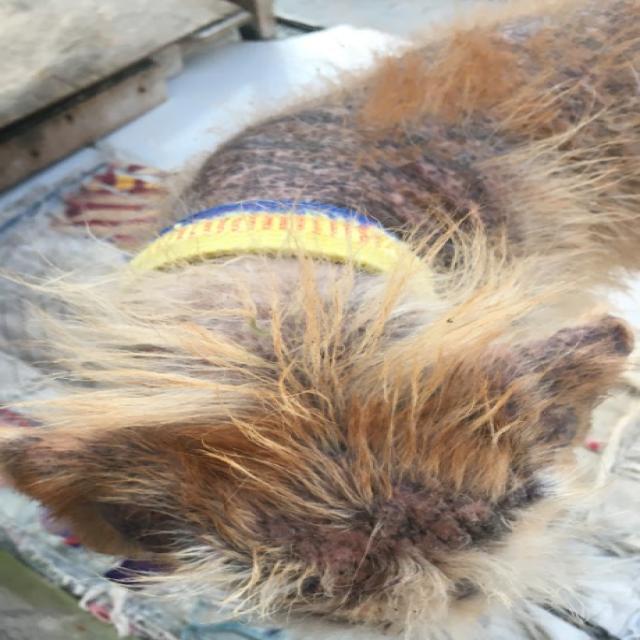
Canine demodicosis (Demodex mange) — caused by Demodex canis mites. Presents with alopecia, follicular papules, pustules, and comedones. Often localized on face and forelimbs.